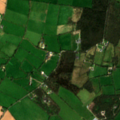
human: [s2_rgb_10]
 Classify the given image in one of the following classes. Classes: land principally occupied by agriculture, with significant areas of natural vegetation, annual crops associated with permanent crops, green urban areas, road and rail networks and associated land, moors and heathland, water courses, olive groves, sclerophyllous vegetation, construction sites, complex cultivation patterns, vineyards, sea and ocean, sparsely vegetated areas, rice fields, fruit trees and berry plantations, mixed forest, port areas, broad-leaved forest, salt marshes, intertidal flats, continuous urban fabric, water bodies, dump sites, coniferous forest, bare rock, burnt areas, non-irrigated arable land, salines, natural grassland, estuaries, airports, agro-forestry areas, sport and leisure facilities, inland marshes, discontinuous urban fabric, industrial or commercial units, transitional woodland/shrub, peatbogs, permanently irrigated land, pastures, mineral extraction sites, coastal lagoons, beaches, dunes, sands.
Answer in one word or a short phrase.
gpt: pastures, mixed forest